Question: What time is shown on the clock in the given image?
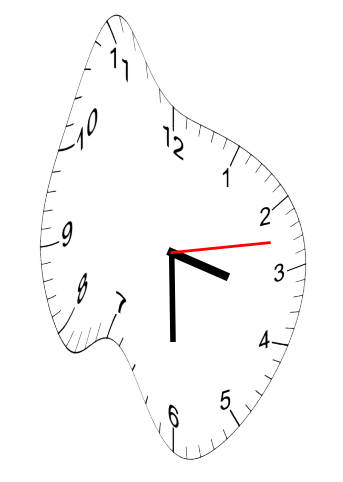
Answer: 03:30:13